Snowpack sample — Buffalo Mountain, Silverthorne, Colorado, USA (1/25/25, 10:11 AM MST)
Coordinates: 39.6222, -106.1139
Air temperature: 22 °F
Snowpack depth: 110 cm
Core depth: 40 cm
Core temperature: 46.4 °F
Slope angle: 12°, slope face: 102°
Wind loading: high
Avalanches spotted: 0
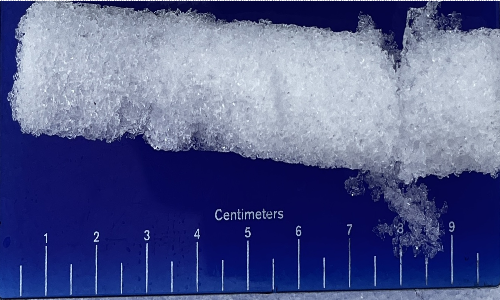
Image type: core
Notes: No avalanches nearby, collected on the outskirts of a fire break 15 meters from the treeline, on way to Buffalo and Red Mountain